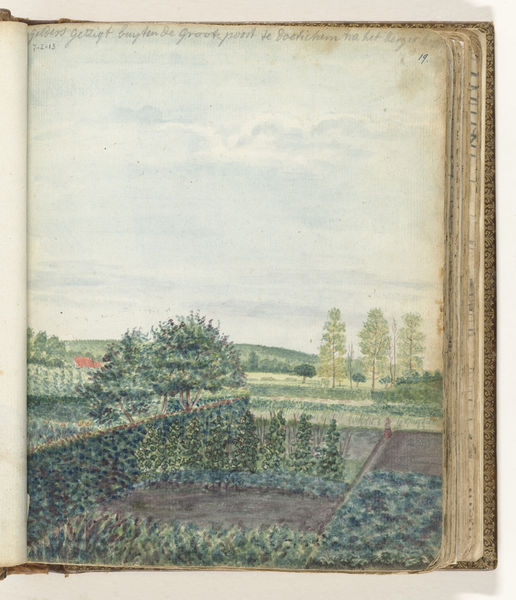
Titel: Gelders gezicht bij Doetinchem
Künstler: Jan Brandes
Standort: Amsterdam
Institution: Rijksmuseum
Schlagwörter: blue, red, white, green, painting, cloud, sky, tree, field, hill, landscape, trees, garden, plants, color, illustration, sketch, fence, pastoral, watercolor, art, ground, medieval, book, fields, soil, page, earth, gardening, countryside, crops, rows, hil, tree trunk, diary, vineyard, gress, filds